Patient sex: M
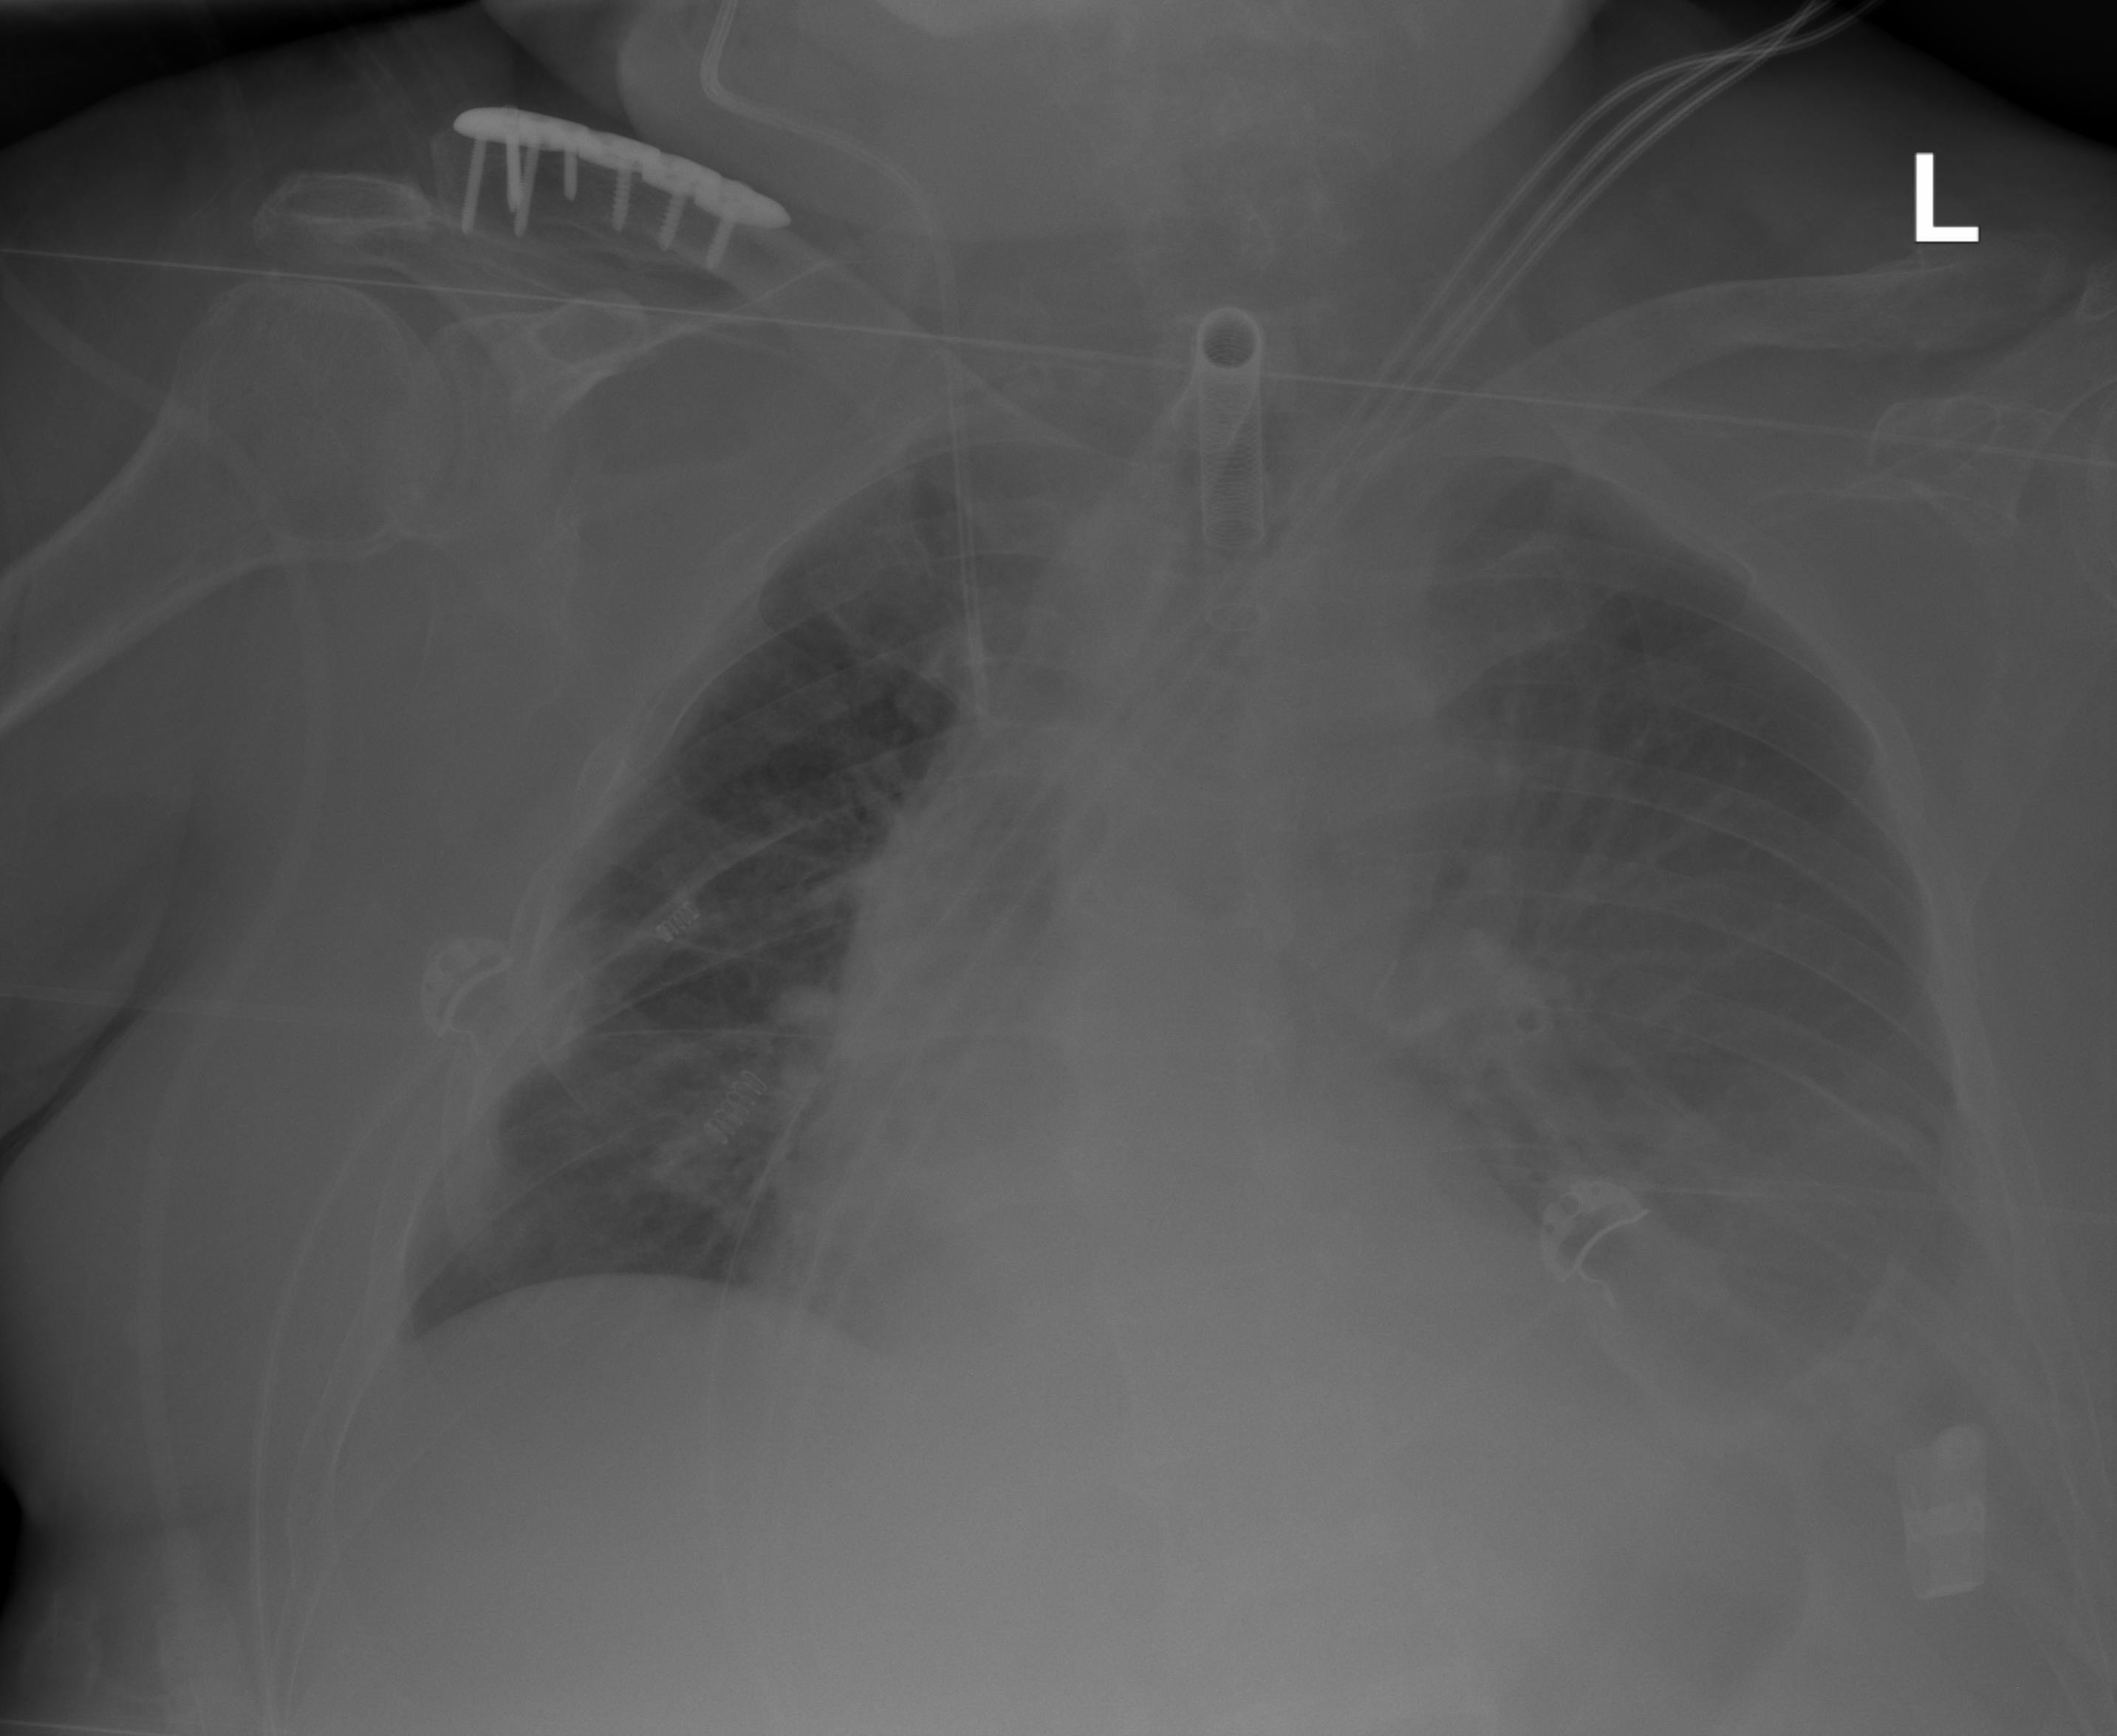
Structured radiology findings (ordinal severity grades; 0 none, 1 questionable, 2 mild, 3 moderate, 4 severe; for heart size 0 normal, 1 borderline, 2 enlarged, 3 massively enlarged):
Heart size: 2
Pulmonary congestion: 0
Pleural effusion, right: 0
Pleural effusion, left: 2
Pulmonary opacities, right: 0
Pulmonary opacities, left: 0
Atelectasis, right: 2
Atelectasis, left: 2